Question: I Want to put line marks like the image below when I make a right click on the slider. Can this be done with javafx Slider? If yes, then how?

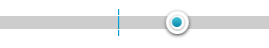
Answer: I would try the following:
- - -
A code expample:
'''
Slider slider = new Slider(0,100,50);
slider.setLayoutY(5);
Line line = new line();
line.setStrokeWidth(2);
line.setStroke(Color.RED);
line.setOpacity(0.3);
line.setStartX(50);
line.setEndX(50);
line.setStartY(4);
line.setEndY(21);
line.setVisible(true);
Group group = new Group(slider, line);
'''